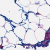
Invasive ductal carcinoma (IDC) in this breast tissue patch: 0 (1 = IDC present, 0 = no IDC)